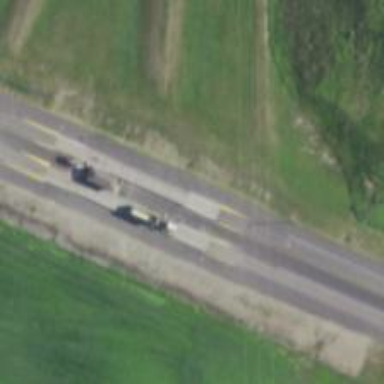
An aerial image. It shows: Service road with asphalt surface leading to weighbridge facility.